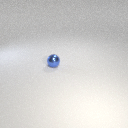
small blue metal sphere